Interaction volume radius: 5 \u00c5
Interaction volume height: 25 \u00c5
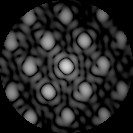
Disorder parameter: 0.1903